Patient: sex M, age 61
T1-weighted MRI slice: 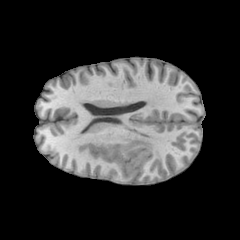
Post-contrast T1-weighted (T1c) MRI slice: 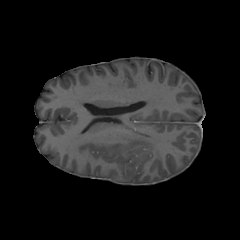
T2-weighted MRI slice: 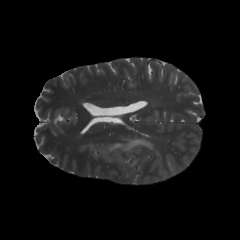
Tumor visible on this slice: yes
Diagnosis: Glioblastoma, IDH-wildtype
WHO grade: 4